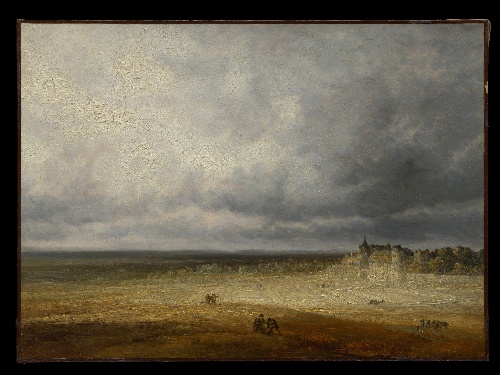
Title: Landscape with a Plowed Field and a Village
Artist: Georges Michel
Artist bio: French, Paris 1763–1843 Paris
Date: probably after 1827
Object type: Painting
Classification: Paintings
Medium: Oil on canvas
Dimensions: 20 1/8 x 27 5/8 in. (51.1 x 70.2 cm)
Department: European Paintings
Credit line: Gift of Paul Durand-Ruel, 1880
Accession year: 1880
Repository: Metropolitan Museum of Art, New York, NY
Tags: Landscapes